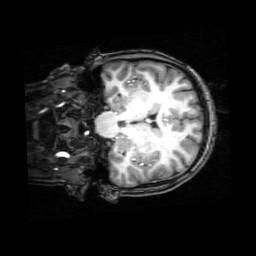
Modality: T1w
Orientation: coronal
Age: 19
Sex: female
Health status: healthy
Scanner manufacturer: philips
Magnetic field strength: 3 T
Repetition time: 0.008 s
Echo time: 0.0037 s